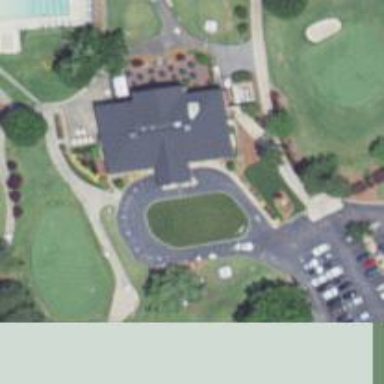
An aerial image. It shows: Pathway for golfing.